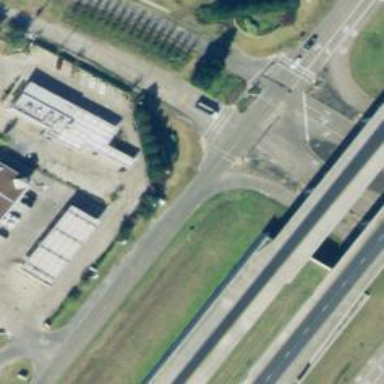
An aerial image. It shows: Secondary link road.